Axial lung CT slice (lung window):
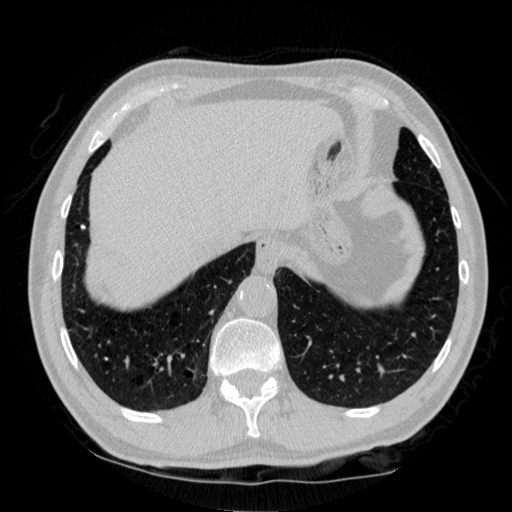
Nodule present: yes
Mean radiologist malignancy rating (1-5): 1